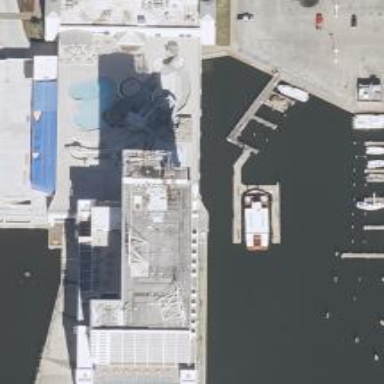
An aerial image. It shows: Man-made pier.